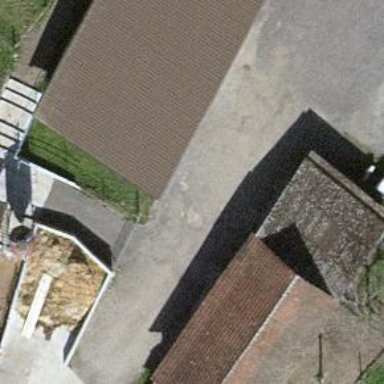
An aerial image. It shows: Garage building.